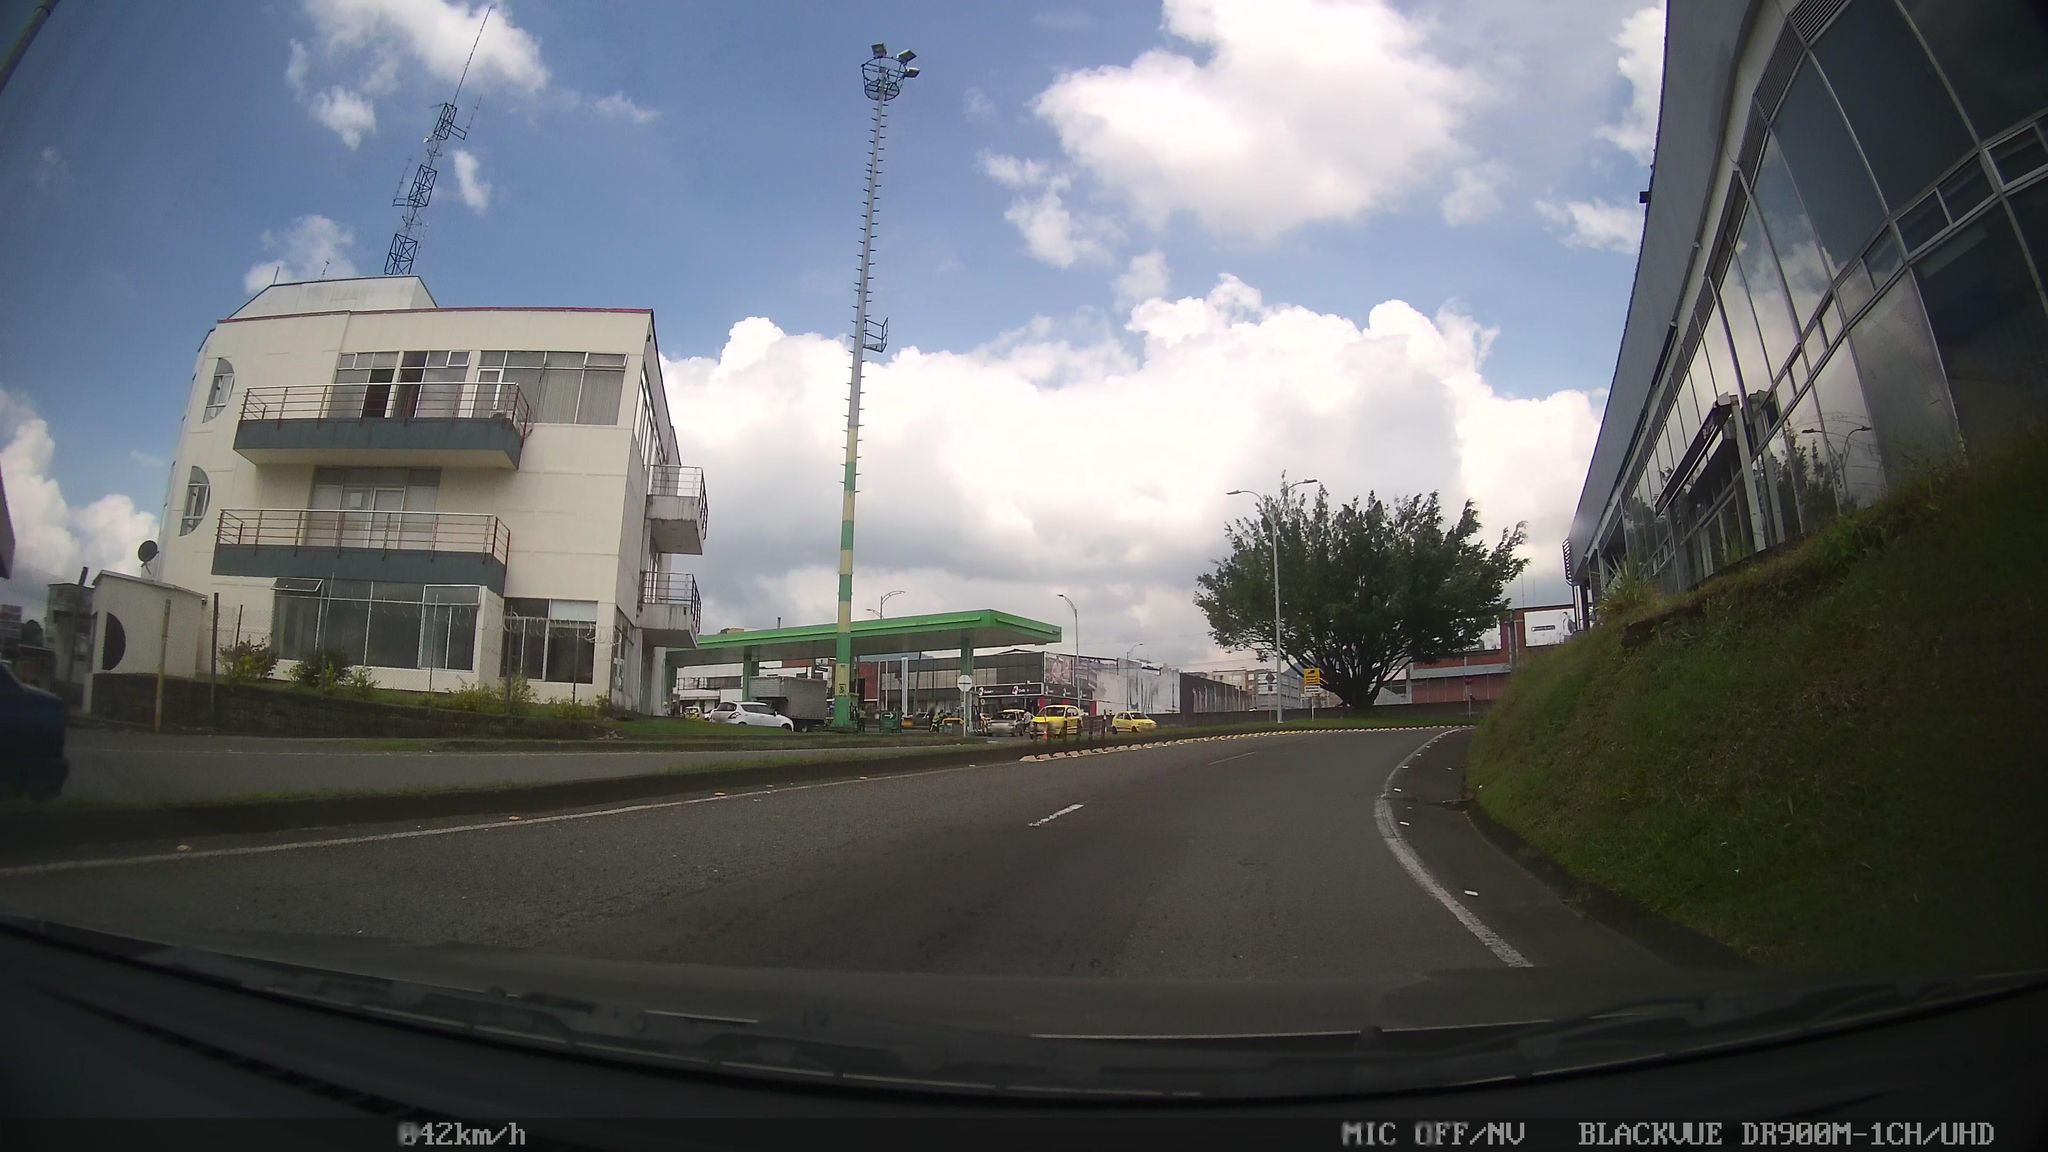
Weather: clear
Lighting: day
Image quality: good
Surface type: driving surface
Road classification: primary_link
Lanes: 2
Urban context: urban centre
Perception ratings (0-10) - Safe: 1.3, Lively: 7.17, Beautiful: 4.05, Boring: 5.7, Depressing: 6.07, Wealthy: 1.87